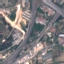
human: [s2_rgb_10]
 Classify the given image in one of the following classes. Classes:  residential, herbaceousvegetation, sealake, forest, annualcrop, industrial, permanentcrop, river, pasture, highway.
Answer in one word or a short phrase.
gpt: Highway